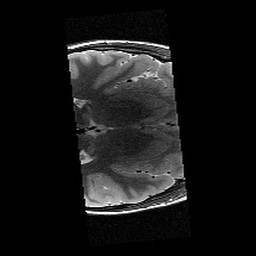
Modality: T2w
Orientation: axial
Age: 11
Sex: male
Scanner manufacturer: siemens
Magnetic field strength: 3 T
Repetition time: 9.23 s
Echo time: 0.067 s